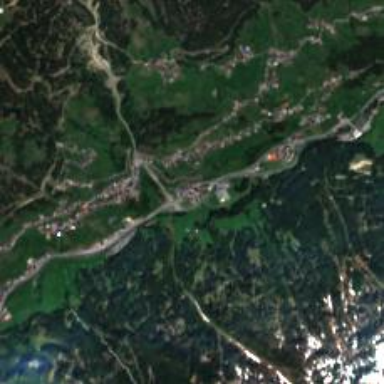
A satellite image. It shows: Small hamlet.